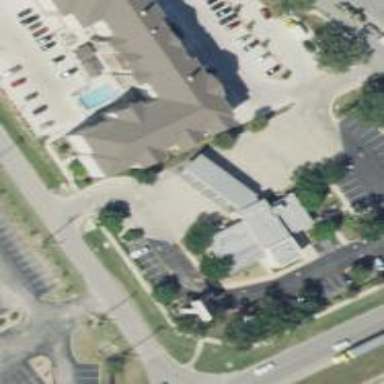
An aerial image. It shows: Hotel building.